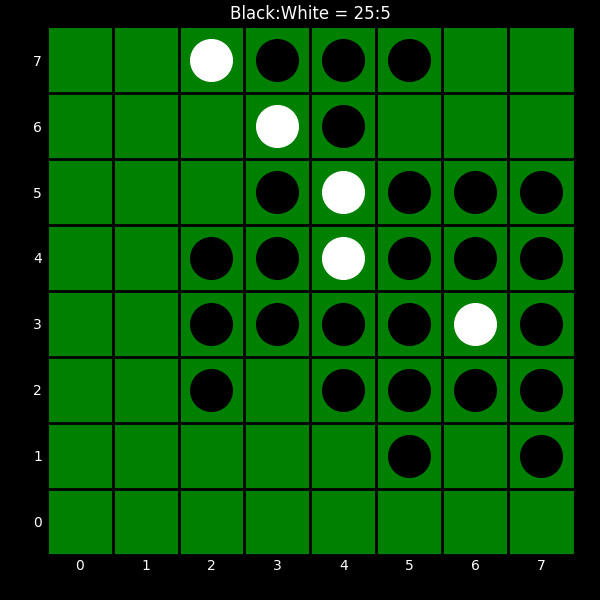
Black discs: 25
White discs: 5